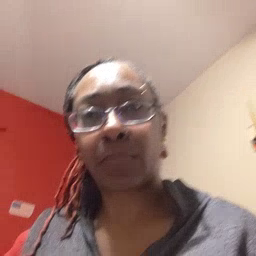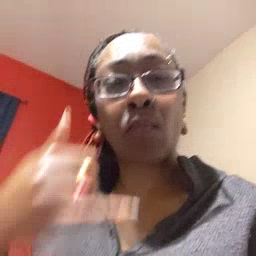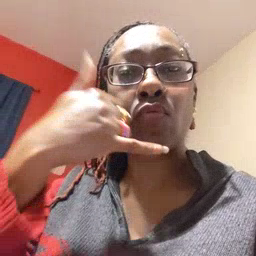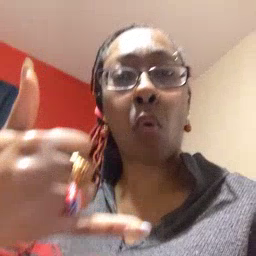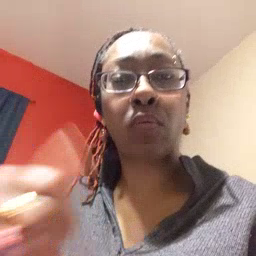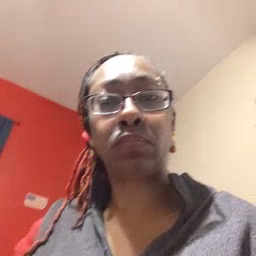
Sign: callonphone